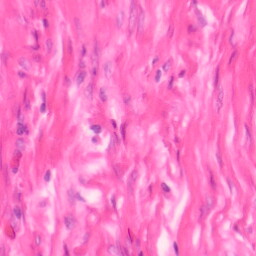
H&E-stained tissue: Colon